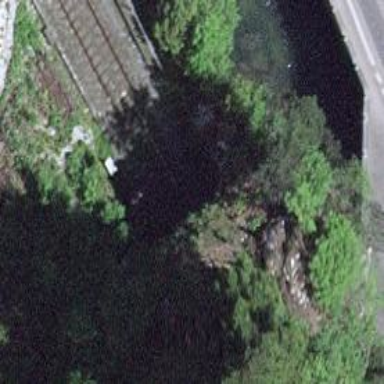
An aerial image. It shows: Rail tunnel with electrified contact line. There is one track running through the tunnel.